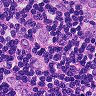
Metastatic tissue present: yes